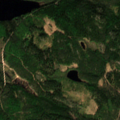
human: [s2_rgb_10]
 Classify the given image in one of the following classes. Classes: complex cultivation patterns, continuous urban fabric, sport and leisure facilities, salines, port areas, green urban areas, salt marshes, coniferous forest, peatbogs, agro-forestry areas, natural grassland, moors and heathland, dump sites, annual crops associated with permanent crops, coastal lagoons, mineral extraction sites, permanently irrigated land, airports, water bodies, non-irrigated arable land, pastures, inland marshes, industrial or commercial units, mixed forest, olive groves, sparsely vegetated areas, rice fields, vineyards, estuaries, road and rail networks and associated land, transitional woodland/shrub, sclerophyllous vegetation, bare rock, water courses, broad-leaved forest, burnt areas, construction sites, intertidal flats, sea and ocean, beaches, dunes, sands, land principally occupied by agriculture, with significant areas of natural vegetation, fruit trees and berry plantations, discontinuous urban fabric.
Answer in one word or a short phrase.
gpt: coniferous forest, water bodies